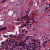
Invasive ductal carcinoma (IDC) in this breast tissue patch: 1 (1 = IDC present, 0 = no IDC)